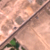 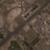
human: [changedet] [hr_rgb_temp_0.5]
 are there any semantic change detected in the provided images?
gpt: Some houses and buildings were edified near the street.